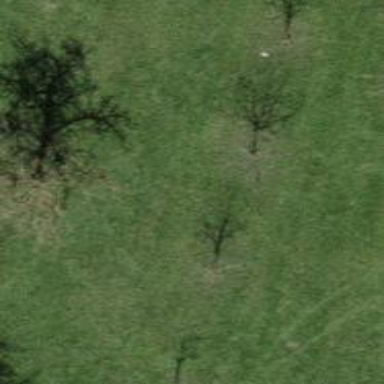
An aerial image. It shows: Row of trees in natural setting.